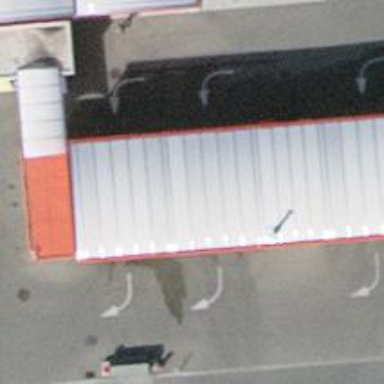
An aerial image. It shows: Car wash facility.